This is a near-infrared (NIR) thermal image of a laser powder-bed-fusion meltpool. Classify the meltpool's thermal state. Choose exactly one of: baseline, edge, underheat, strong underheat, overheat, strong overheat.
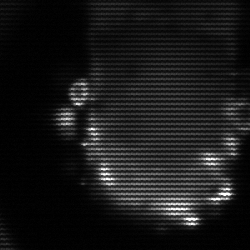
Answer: baseline